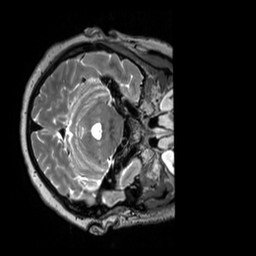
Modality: T2w
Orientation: axial
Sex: female
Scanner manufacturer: siemens
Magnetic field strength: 3 T
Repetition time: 3.2 s
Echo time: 0.409 s